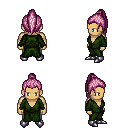
a pixel art fantasy rpg character, male body template, human, tanned skin, green robe, teal pants, pink long topknot hairstyle, metal boots, four views (front, back, left, right), 2x2 character sprite sheet, small pixel art, hard edges, no anti-aliasing